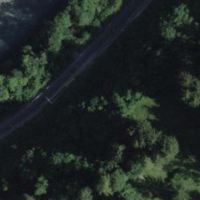
EUNIS habitat code: 44
Species observed at this site:
Impatiens parviflora